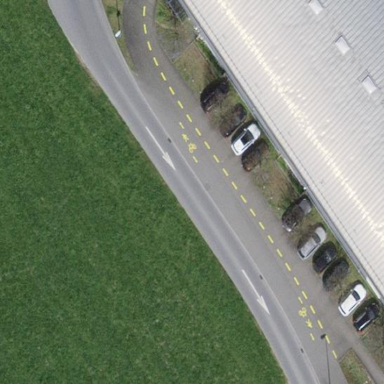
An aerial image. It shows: Parking area with surface.